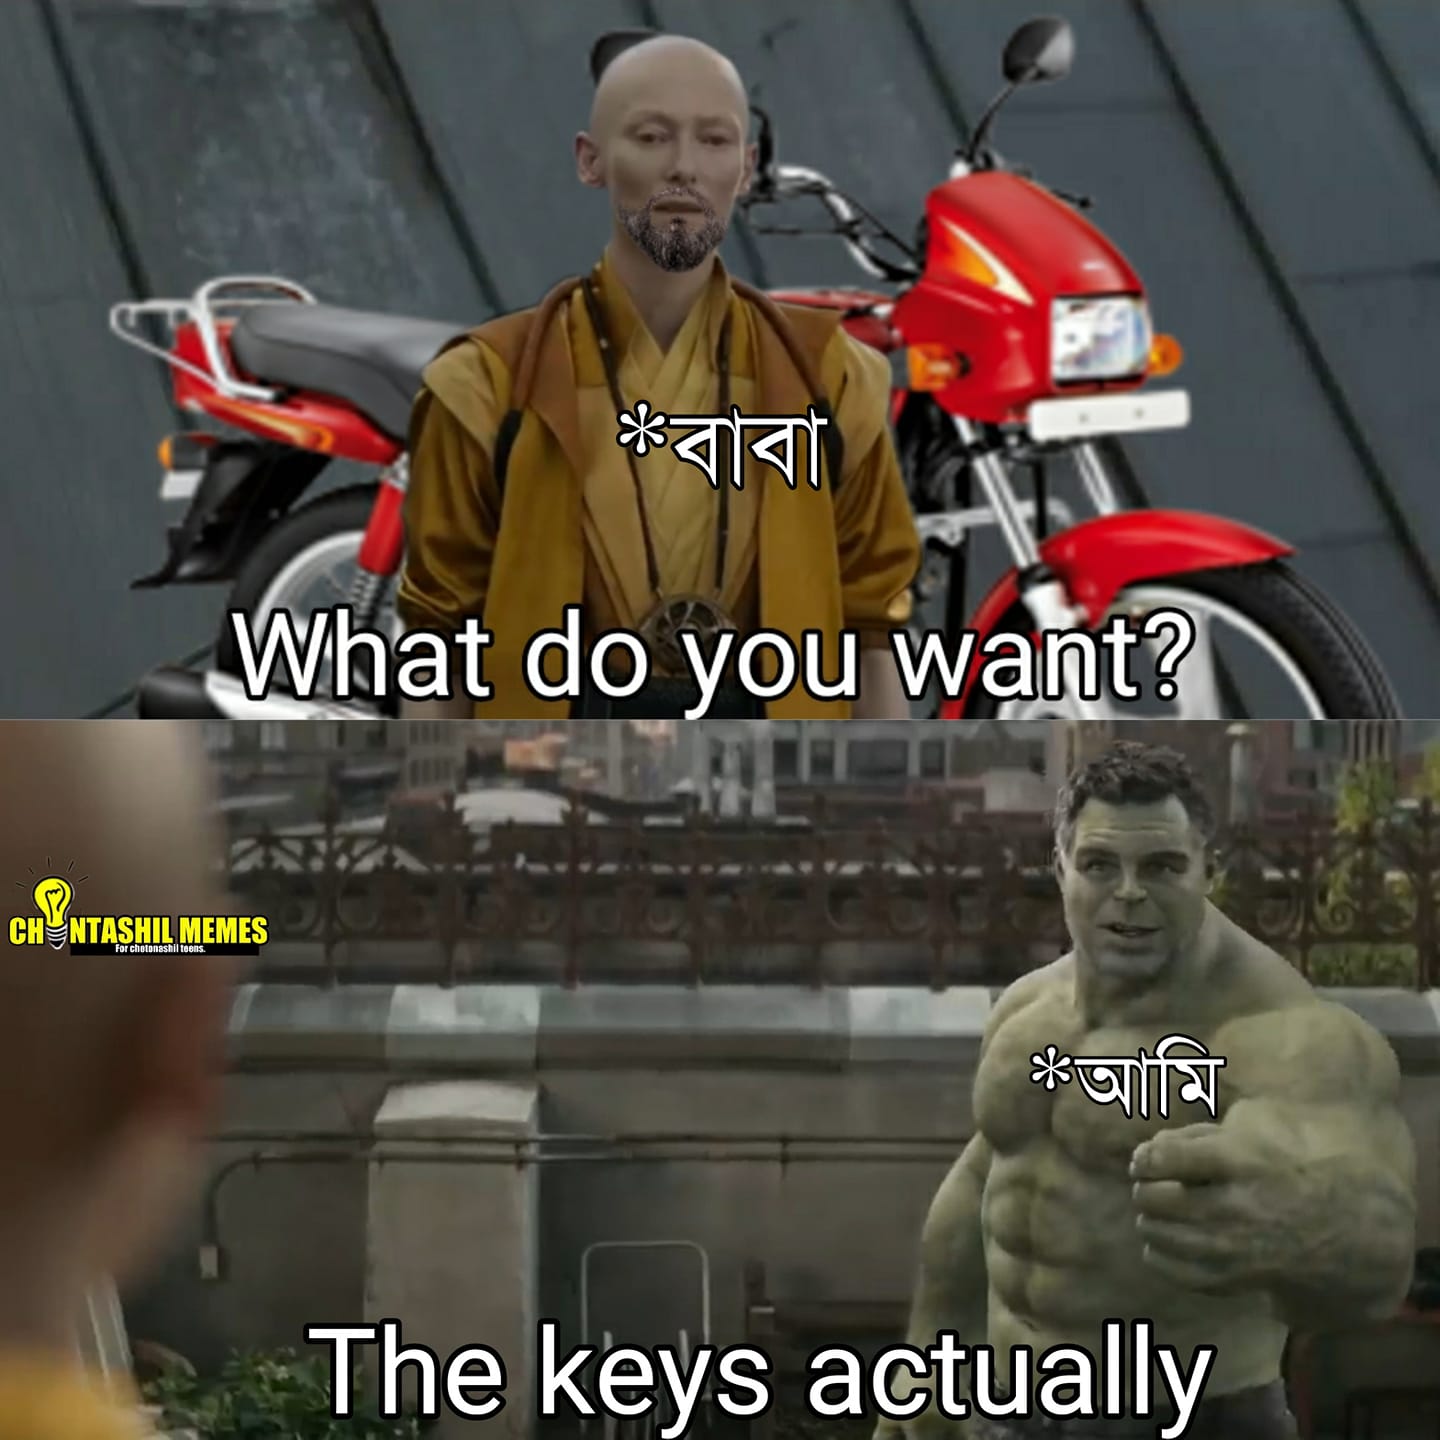
Caption: *বাবা   What do you want?    *আমি   The keys actually
Label: non-hate